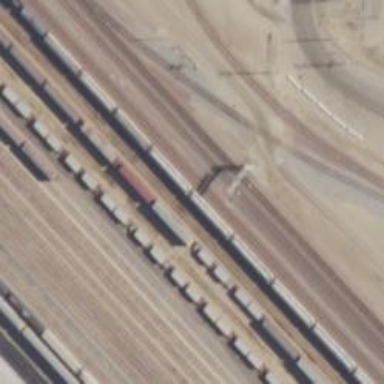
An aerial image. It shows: Railway signal.